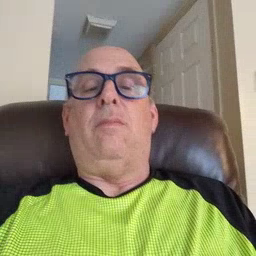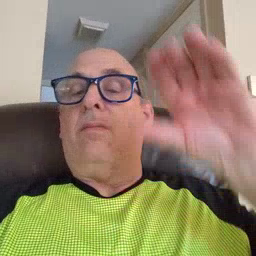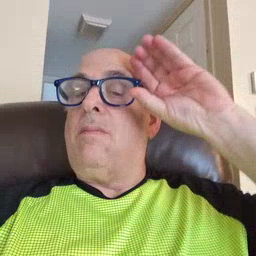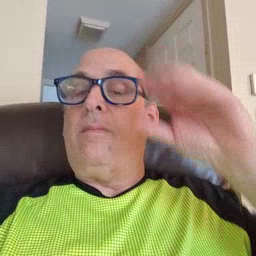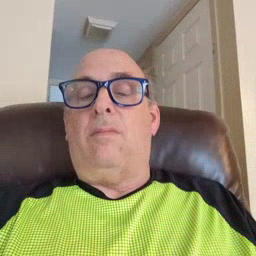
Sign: moon